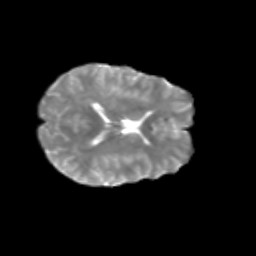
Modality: T2w
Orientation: axial
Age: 26
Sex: female
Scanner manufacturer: siemens
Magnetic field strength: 3 T
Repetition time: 1.8 s
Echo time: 0.07 s